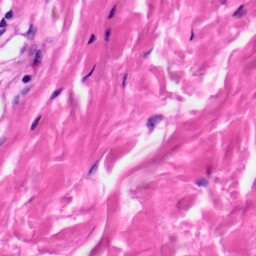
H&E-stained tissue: Skin